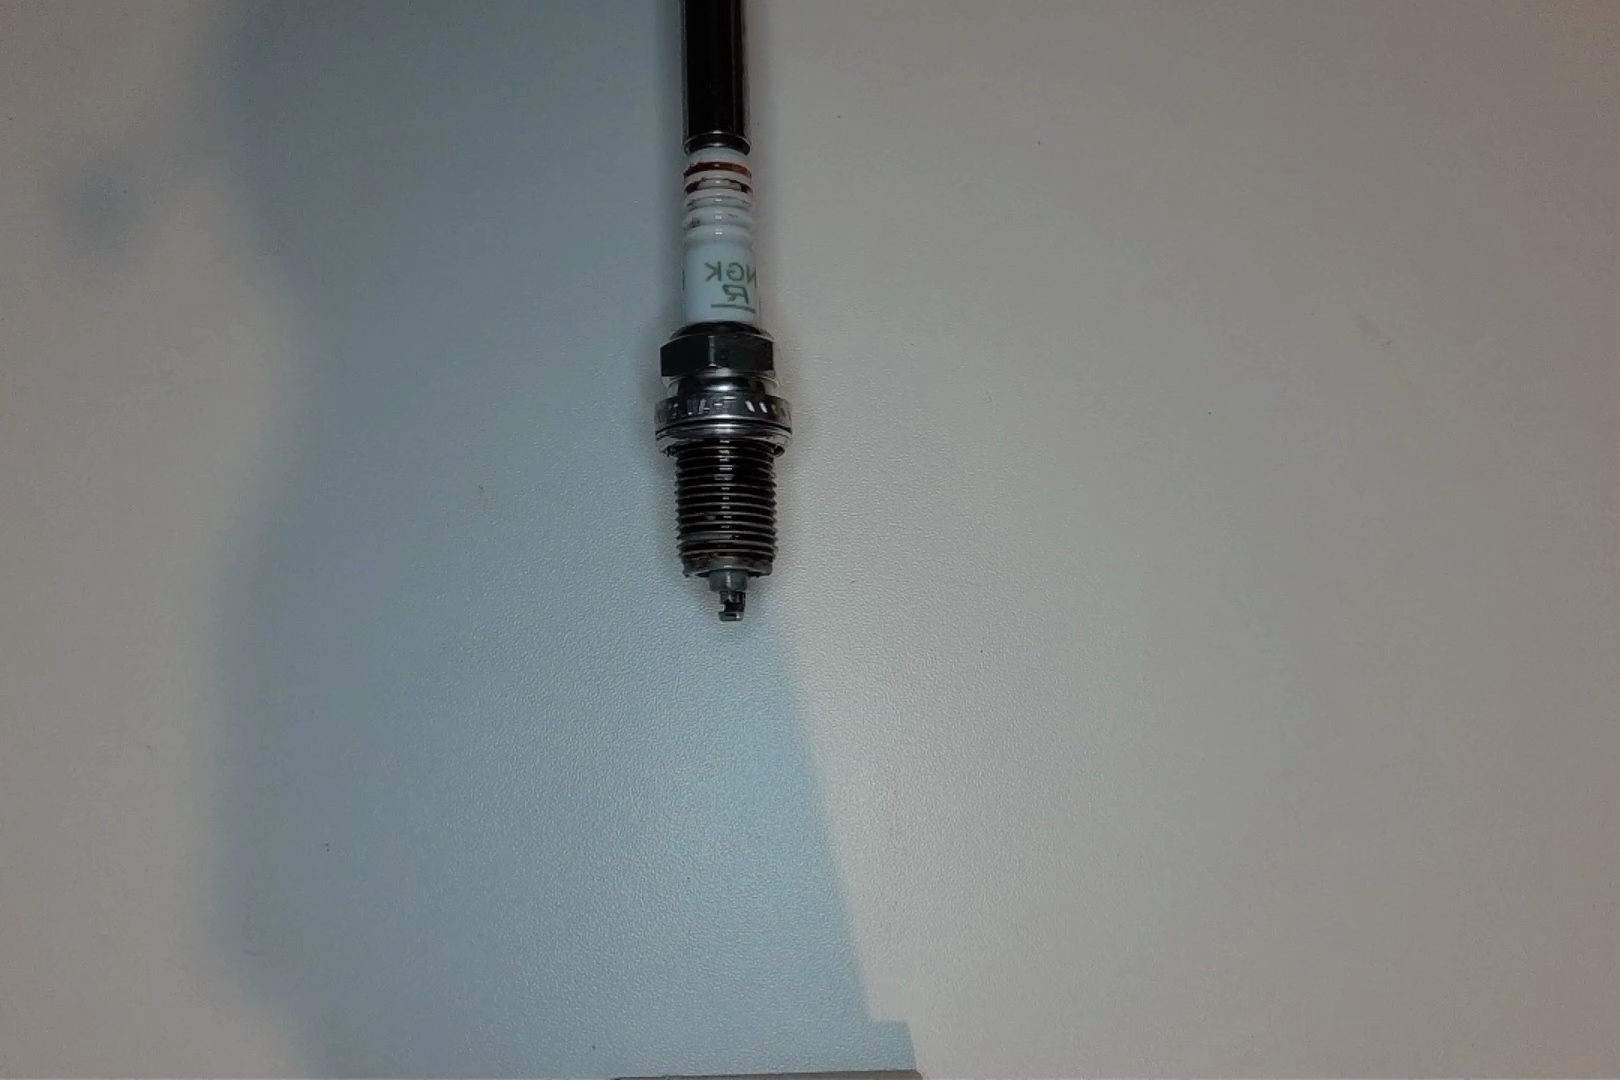
Label: anomaly